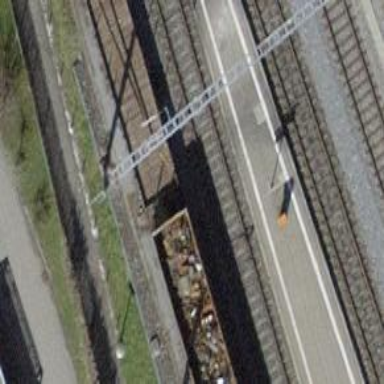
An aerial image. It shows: Railway switch.